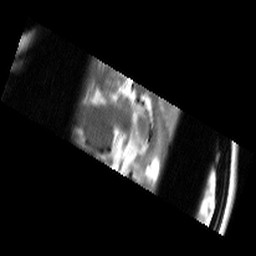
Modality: T2w
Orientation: sagittal
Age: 22
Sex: female
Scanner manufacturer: siemens
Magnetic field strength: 3 T
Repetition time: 6.76 s
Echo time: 0.064 s